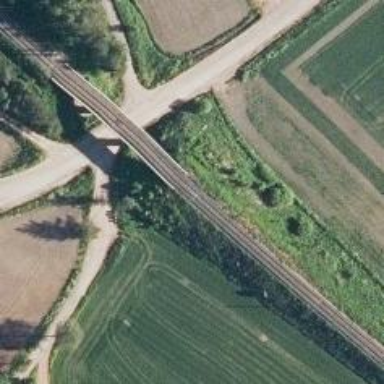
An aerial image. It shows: Railway signal with catenary mast.